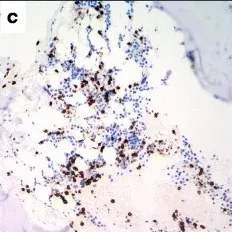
Bone marrow biopsy showing increased fat and decreased cellularity with relative paucity of normal B-cells. C; IHC CD3 (200x), numerous small immunoreactive cells.
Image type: pathology (immunostaining)